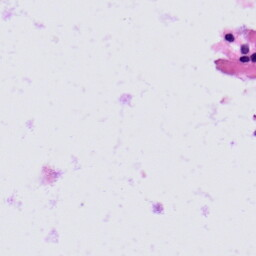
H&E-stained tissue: Prostate